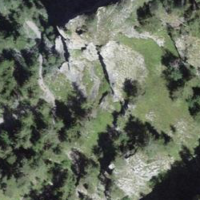
EUNIS habitat code: 43
Species observed at this site:
Stachys recta
Saxifraga paniculata
Rubus saxatilis
Saponaria ocymoides